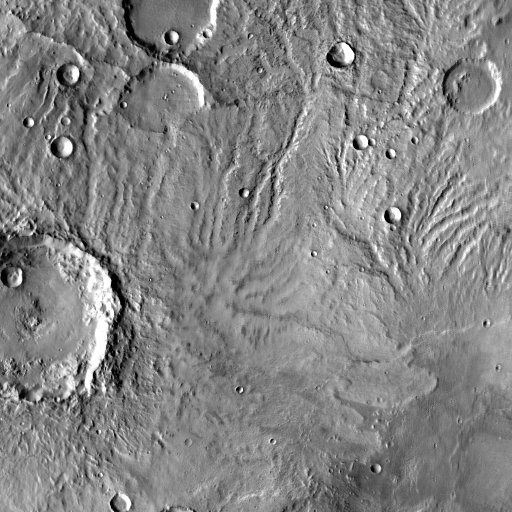
Crater classes present: Background, Other, Buried, Secondary